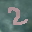
Label: 2